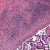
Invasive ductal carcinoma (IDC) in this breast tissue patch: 0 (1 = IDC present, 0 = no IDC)